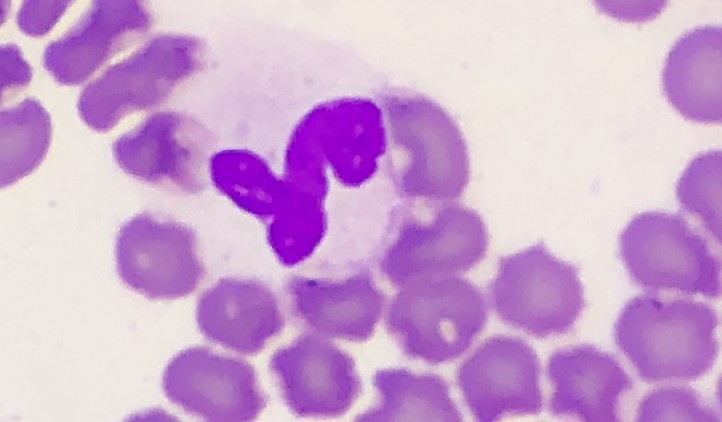
White blood cell type: Neutrophil